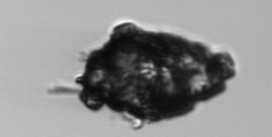
Label: Delphineis